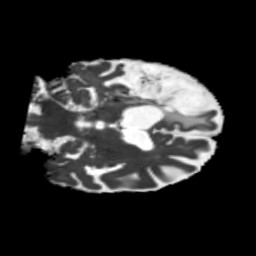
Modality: MD
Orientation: coronal
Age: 68
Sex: male
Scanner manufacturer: siemens
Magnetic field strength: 3 T
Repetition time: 5.25 s
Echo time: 0.08 s